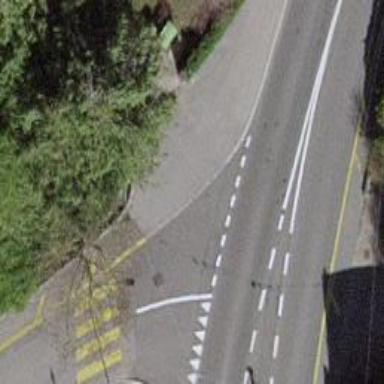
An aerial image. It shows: Unmarked crossing on the road.